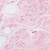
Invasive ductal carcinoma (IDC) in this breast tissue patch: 0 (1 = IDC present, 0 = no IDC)